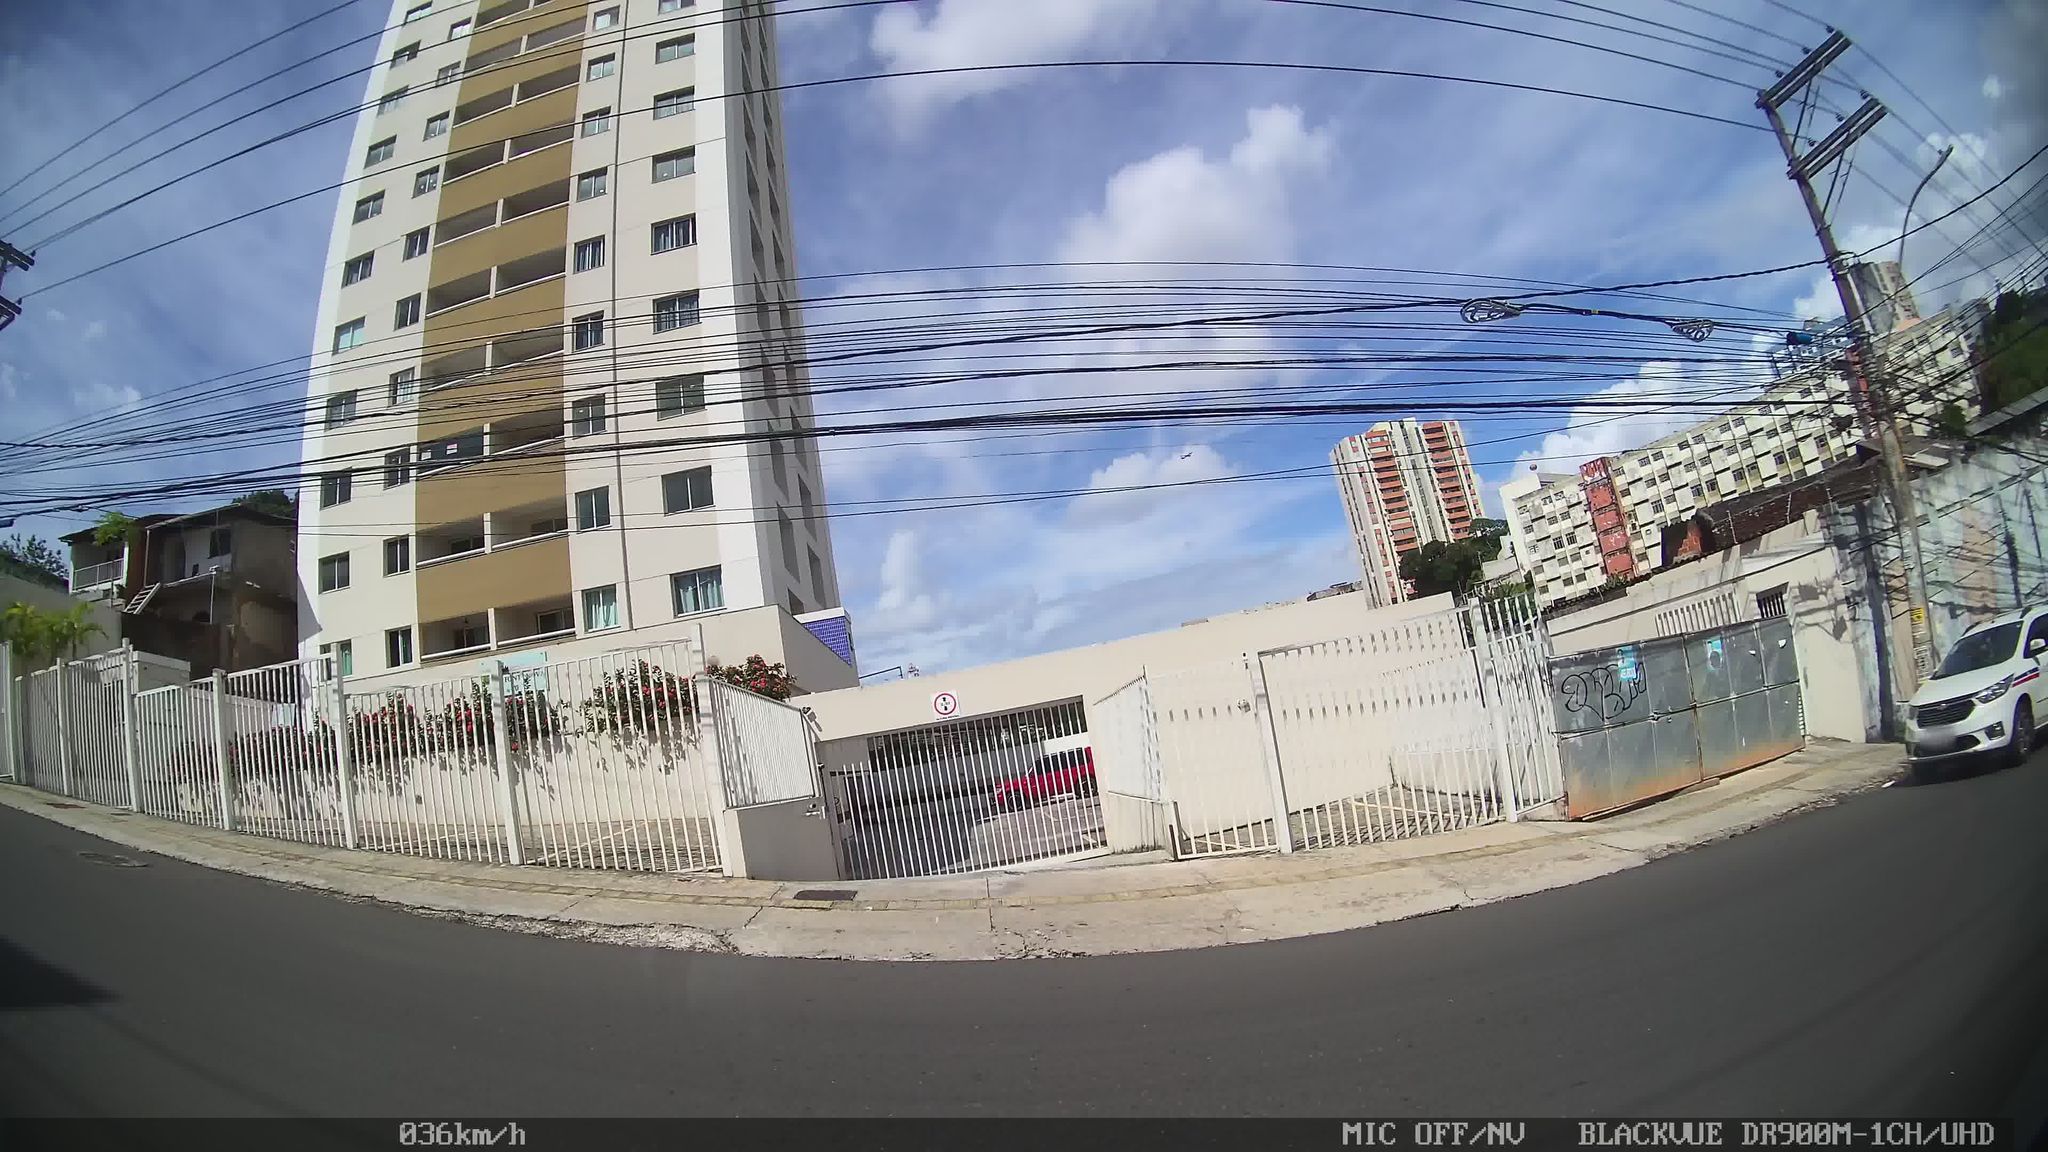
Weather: snowy
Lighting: day
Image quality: good
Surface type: driving surface
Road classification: secondary
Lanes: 2
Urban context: urban centre
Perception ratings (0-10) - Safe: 2.05, Lively: 3.59, Beautiful: 3.89, Boring: 6.49, Depressing: 8.87, Wealthy: 2.19